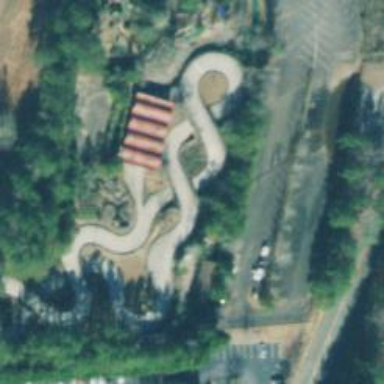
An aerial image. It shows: Karting raceway for sports enthusiasts.